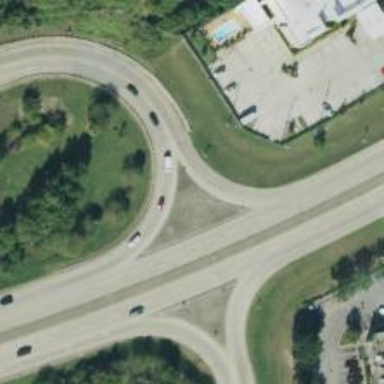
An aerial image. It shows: Secondary link road.